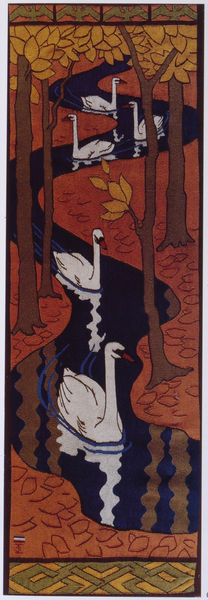
Titel: "Fünf Schwäne" (Pfeilerbehang)
Künstler: Otto Eckmann
Standort: München
Institution: Privatsammlung
Schlagwörter: baum, blau, blätter, körper, laub, vogel, wasser, weiß, baumstämme, bäume, fluss, gelb, grün, landschaft, ocker, teich, ufer, äste, ausschnitt, braun, fenster, köpfe, orange, schwarz, zeichnung, rot, tier, tiere, flächig, hochformat, malerei, muster, ornament, teppich, federn, gefieder, fünf, holland, niederlande, signatur, spiegel, ast, bach, baumstamm, flusslauf, natur, spiegelung, stamm, vögel, flach, gewässer, blatt, schön, wald, farbig, holzschnitt, papier, umrisse, valloton, schnabel, schwan, biegung, formen, lila, violett, herbst, stämme, dekoration, bordüre, jugendstil, detail, schmal, glanz, dekor, ornamente, maler, spiegeln, linie, schwimmen, kontur, druck, druckgrafik, initialen, illustration, jugendtsil, reihe, gänse, hälse, schnäbel, kurve, rauten, lesezeichen, märchen, spiegelungen, dekorativ, hollnd, jungendstil, plakativ, schwäne, verlauf, vogelreihe, wandbehang, wellenlinie, wasserspiegel, mäander, zweidimensional, holzmalerei, rot braun, tiefenlos